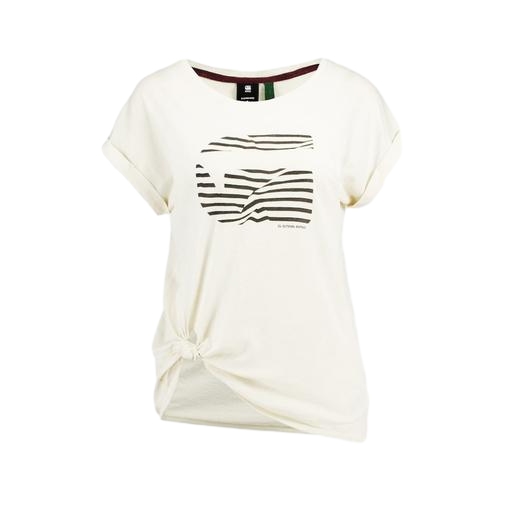
t-shirt twist graphic, graphic t-shirt, multicolor clay tee chalk, white background